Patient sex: F
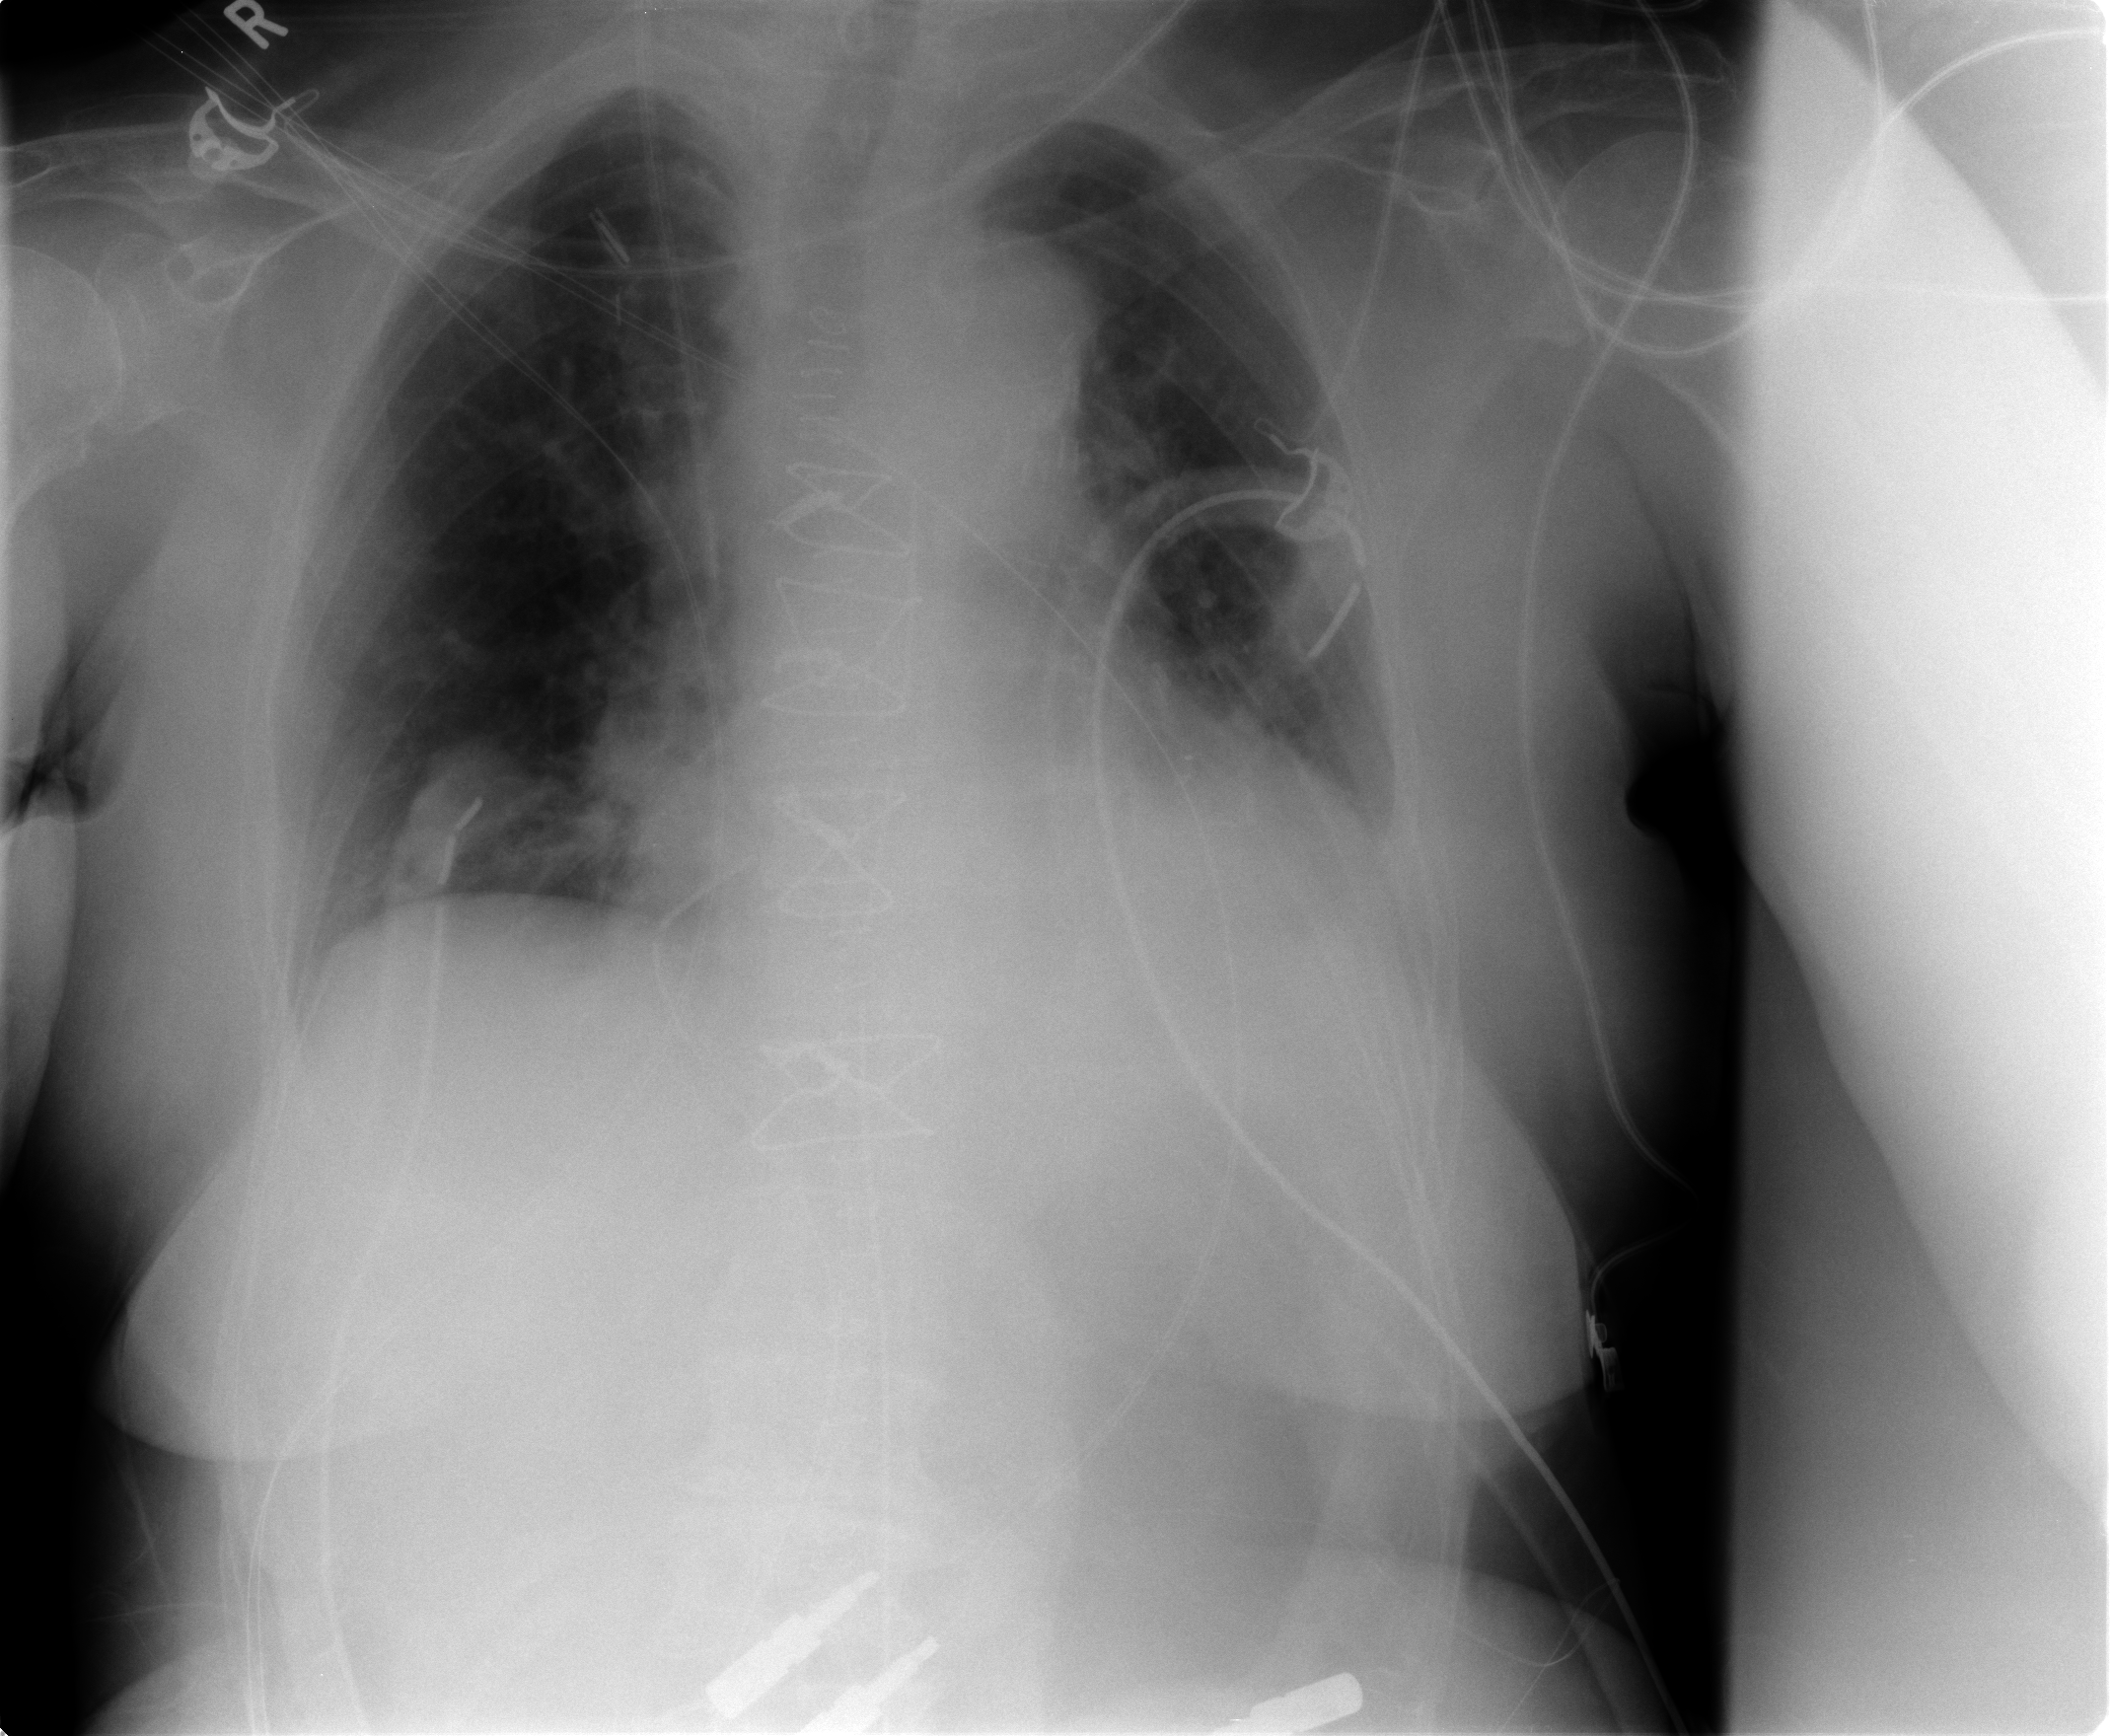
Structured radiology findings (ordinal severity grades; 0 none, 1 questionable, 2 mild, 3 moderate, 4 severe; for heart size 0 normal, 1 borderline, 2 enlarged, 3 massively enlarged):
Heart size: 2
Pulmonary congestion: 2
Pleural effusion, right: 0
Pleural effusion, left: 2
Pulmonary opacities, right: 0
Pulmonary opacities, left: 0
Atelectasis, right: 2
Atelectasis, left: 2